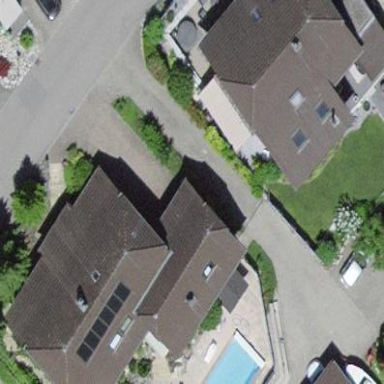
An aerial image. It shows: Detached building with half-hipped roof.